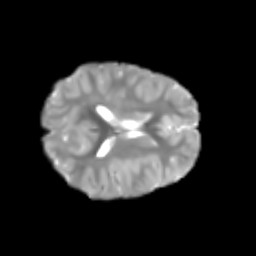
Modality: T2w
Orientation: axial
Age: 6
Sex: female
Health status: healthy